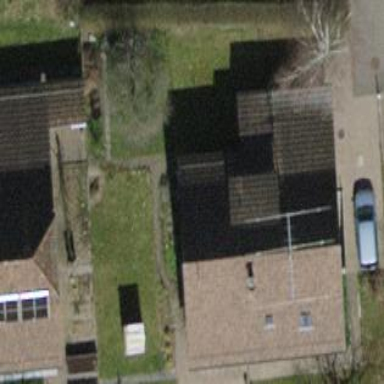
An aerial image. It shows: Building with tiled roof.